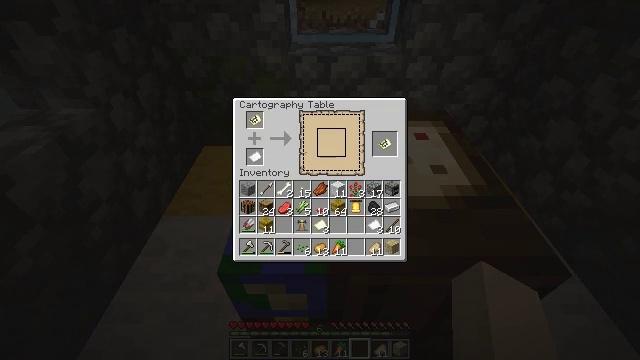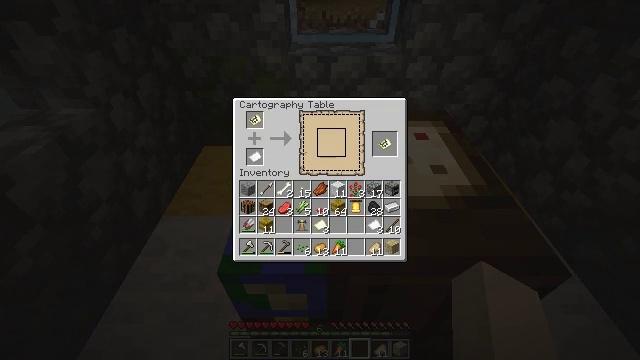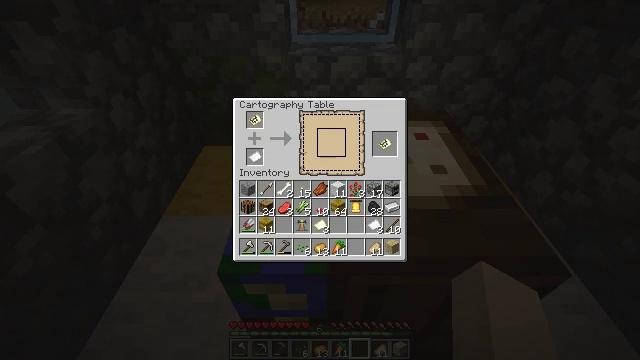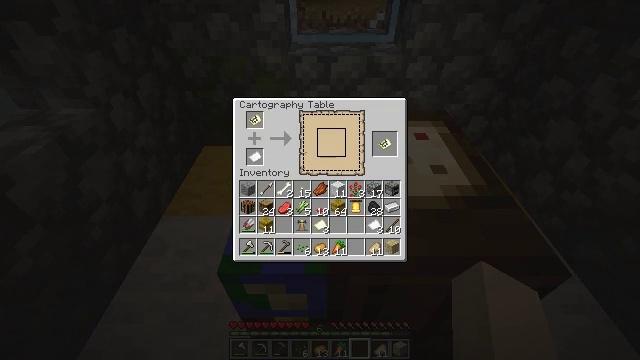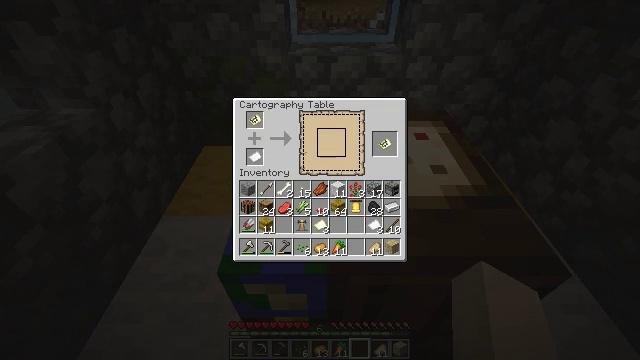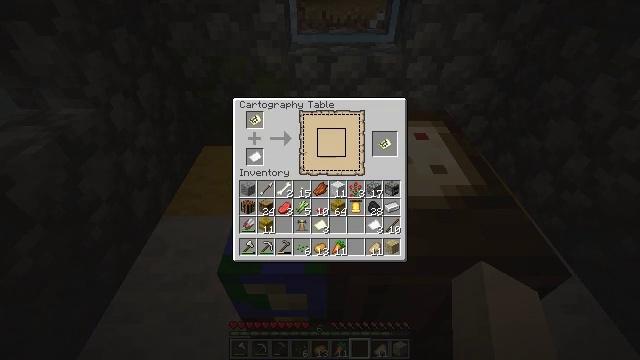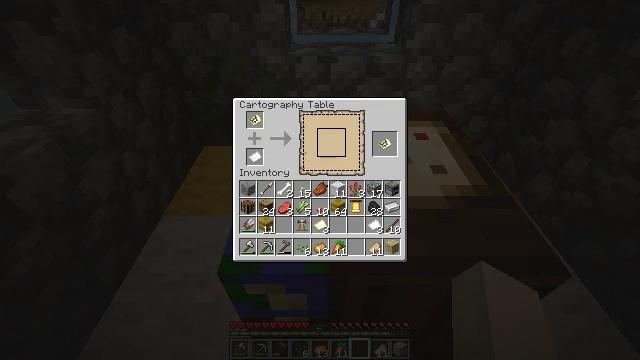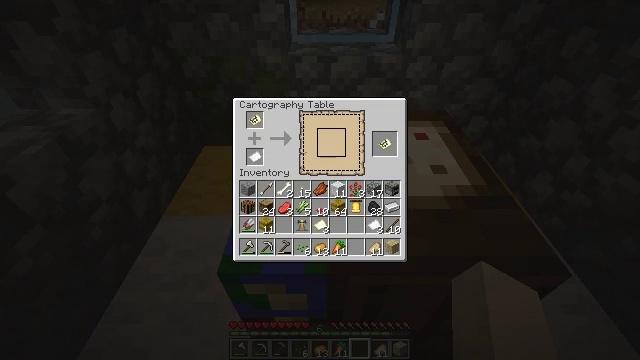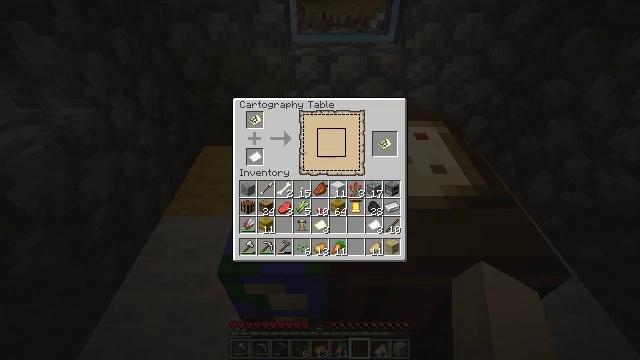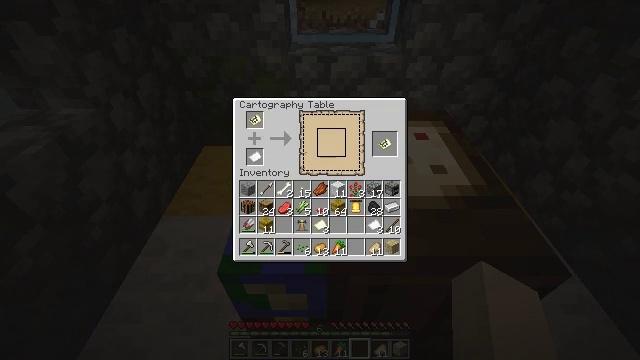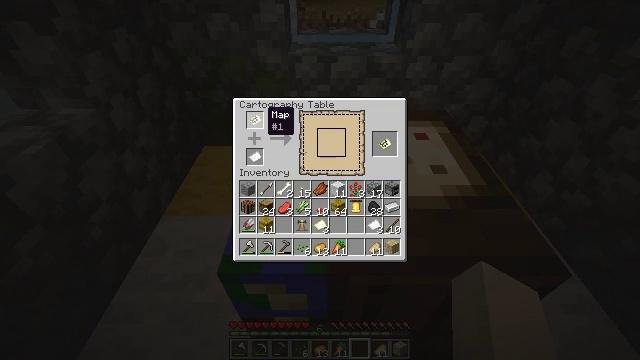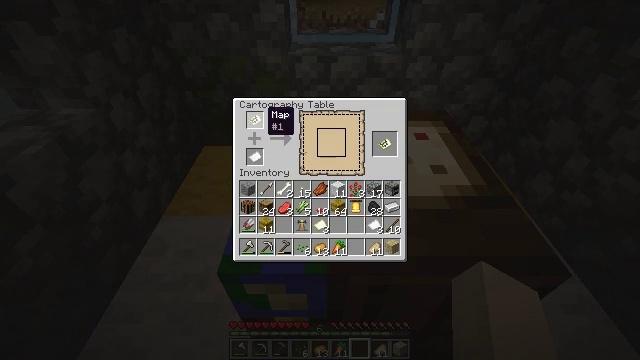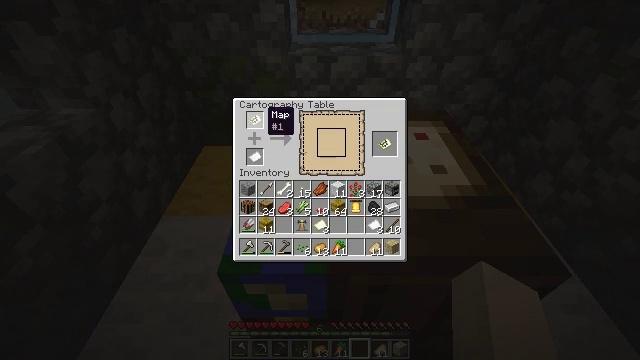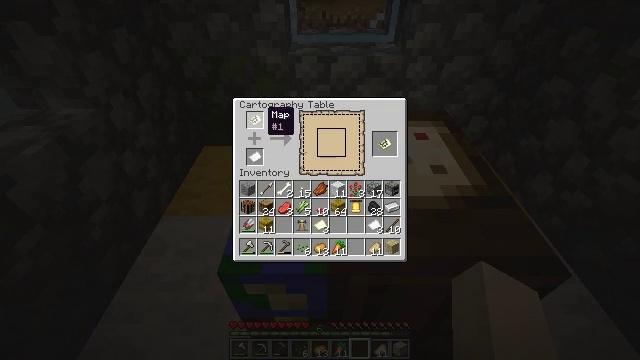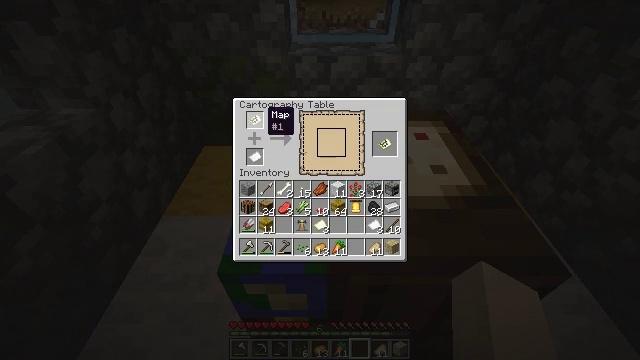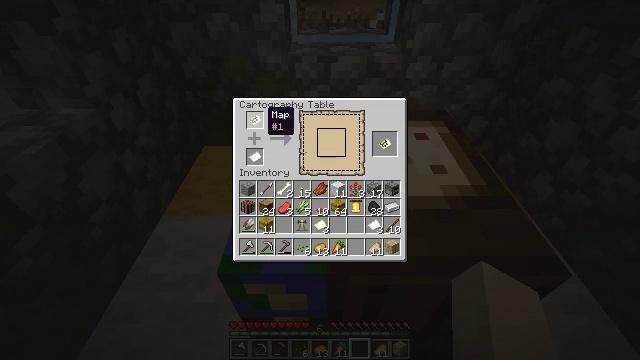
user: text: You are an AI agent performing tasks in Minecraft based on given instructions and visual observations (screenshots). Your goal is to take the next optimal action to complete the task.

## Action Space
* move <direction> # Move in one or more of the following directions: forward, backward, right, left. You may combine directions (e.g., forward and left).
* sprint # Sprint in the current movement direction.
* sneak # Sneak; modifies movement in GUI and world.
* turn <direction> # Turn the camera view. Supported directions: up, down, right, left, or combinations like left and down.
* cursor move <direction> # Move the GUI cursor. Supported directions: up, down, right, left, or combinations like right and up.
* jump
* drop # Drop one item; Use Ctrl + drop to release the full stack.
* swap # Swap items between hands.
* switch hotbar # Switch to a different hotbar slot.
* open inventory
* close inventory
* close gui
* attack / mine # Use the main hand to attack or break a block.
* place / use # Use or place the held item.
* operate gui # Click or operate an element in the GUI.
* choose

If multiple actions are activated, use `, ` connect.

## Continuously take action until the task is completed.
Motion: motion action
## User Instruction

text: Gather the cartography table from its current location.
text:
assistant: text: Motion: cursor move right
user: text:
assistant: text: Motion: no_op
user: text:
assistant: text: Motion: no_op
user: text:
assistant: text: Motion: no_op
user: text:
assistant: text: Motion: no_op
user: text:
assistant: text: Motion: no_op
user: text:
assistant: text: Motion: cursor move left
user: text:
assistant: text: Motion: cursor move left
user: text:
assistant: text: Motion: cursor move left
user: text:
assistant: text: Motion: cursor move left
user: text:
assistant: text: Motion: no_op
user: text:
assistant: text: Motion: no_op
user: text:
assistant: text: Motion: no_op
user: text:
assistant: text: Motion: no_op
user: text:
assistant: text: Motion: no_op
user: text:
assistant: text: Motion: no_op
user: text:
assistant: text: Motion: no_op
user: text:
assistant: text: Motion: no_op
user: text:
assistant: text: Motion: cursor move down
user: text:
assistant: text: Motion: cursor move down
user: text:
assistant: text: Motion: no_op
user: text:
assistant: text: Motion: no_op
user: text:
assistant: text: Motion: no_op
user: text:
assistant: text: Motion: no_op
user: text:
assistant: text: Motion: cursor move right
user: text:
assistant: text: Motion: cursor move right
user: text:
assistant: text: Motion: cursor move right
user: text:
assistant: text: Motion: no_op
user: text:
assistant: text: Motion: no_op
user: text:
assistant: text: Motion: no_op